Here is the time-frequency representation (spectrogram) of a rolling-element bearing's vibration measurement. Classify the bearing condition as one of: normal, inner_race, outer_race, ball.
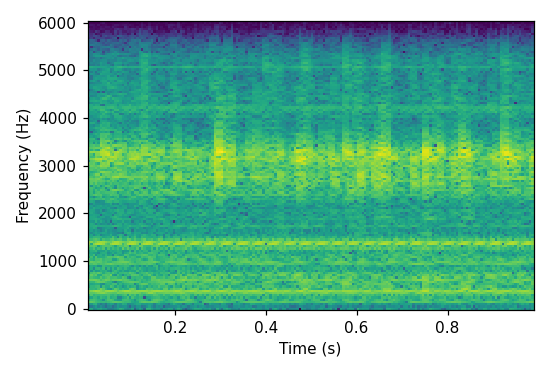
Answer: ball